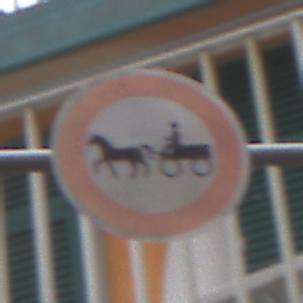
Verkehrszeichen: VerbotGespannfuhrwerke
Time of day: Midday
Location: Outdoor (Urban)
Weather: Overcast
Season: NotSpecified
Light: Natural